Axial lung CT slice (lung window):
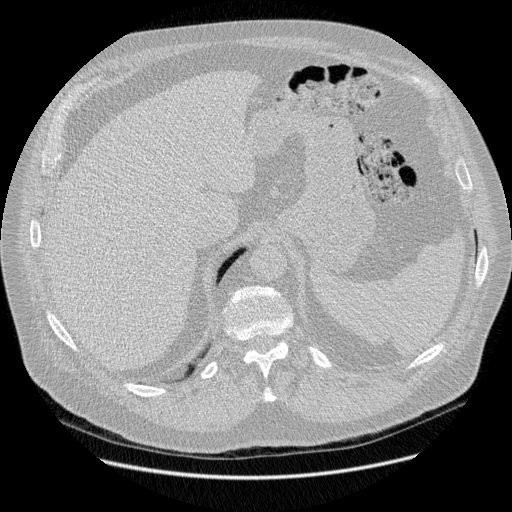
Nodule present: no